Question: I appear to have a peculiar problem.
I've got the following code snippet and as you can see i've just added the footer div at the end:
'''
<body>
<div id="conainer">
<div id="wrapper">
<p>this is the wrapper</p>
<div id="centerDoc">
<p>this is the centerDoc</p>
</div> <!--centerDoc !-->
</div> <!-- wrapper !-->
</div> <!--container !-->
<div id="footer">
<p>footer</p>
</div>
</body>
'''
I get the follwing output [I added borders to see whats going on]:

I hope you can see that the centerDoc div is inside the footer div and i don't understand why.
CSS for divs:
'''
#container {
margin:auto;
width: 100%;
}
#wrapper{
width:80%;
border:1px dashed black;
}
#centerDoc {
margin-top:2.8%;
margin-left:10px;
float:left;
width: 100%;
border:1px dashed black;
}
#footer{
text-align:center;
color:#333333;
border:1px dashed black;
}
'''
Any pointers to sort this out is appreciated!
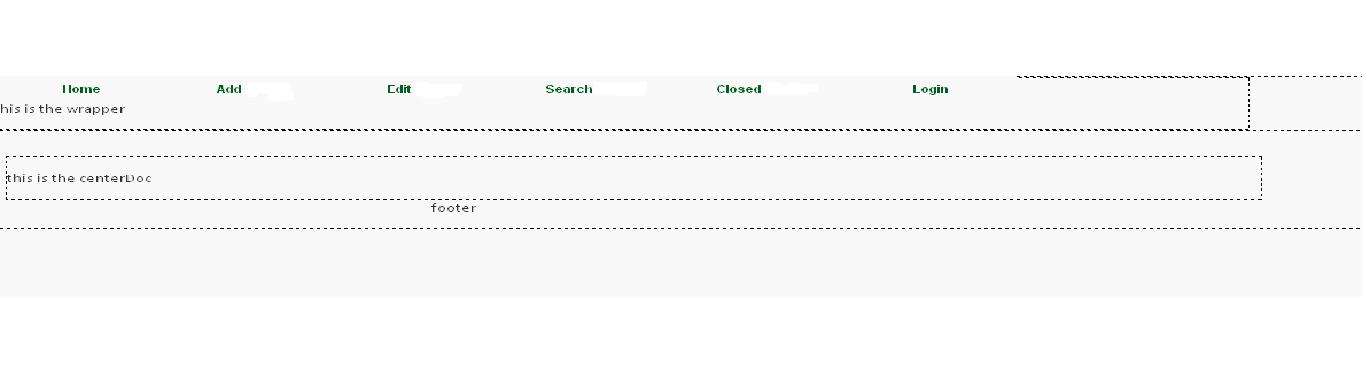
Answer: @animuson is right. you may use "clear: both;" to fix it. see below
'''
<pre>
#footer{
text-align: center;
color: #333333;
border: 1px dashed black;
clear: both;
}
</pre>
'''